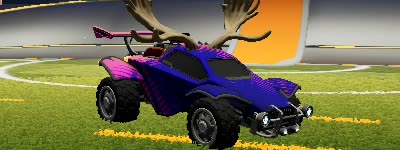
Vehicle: octane